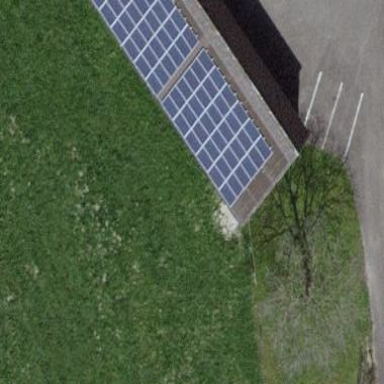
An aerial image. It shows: Solar power generator using photovoltaic method with solar photovoltaic panel types.